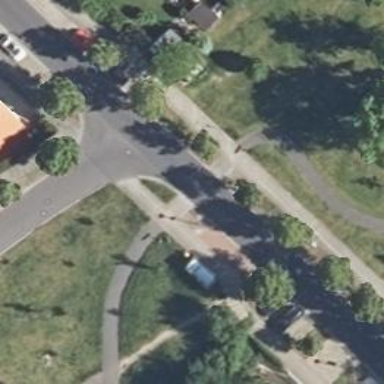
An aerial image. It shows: Public transport stop position.